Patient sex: F
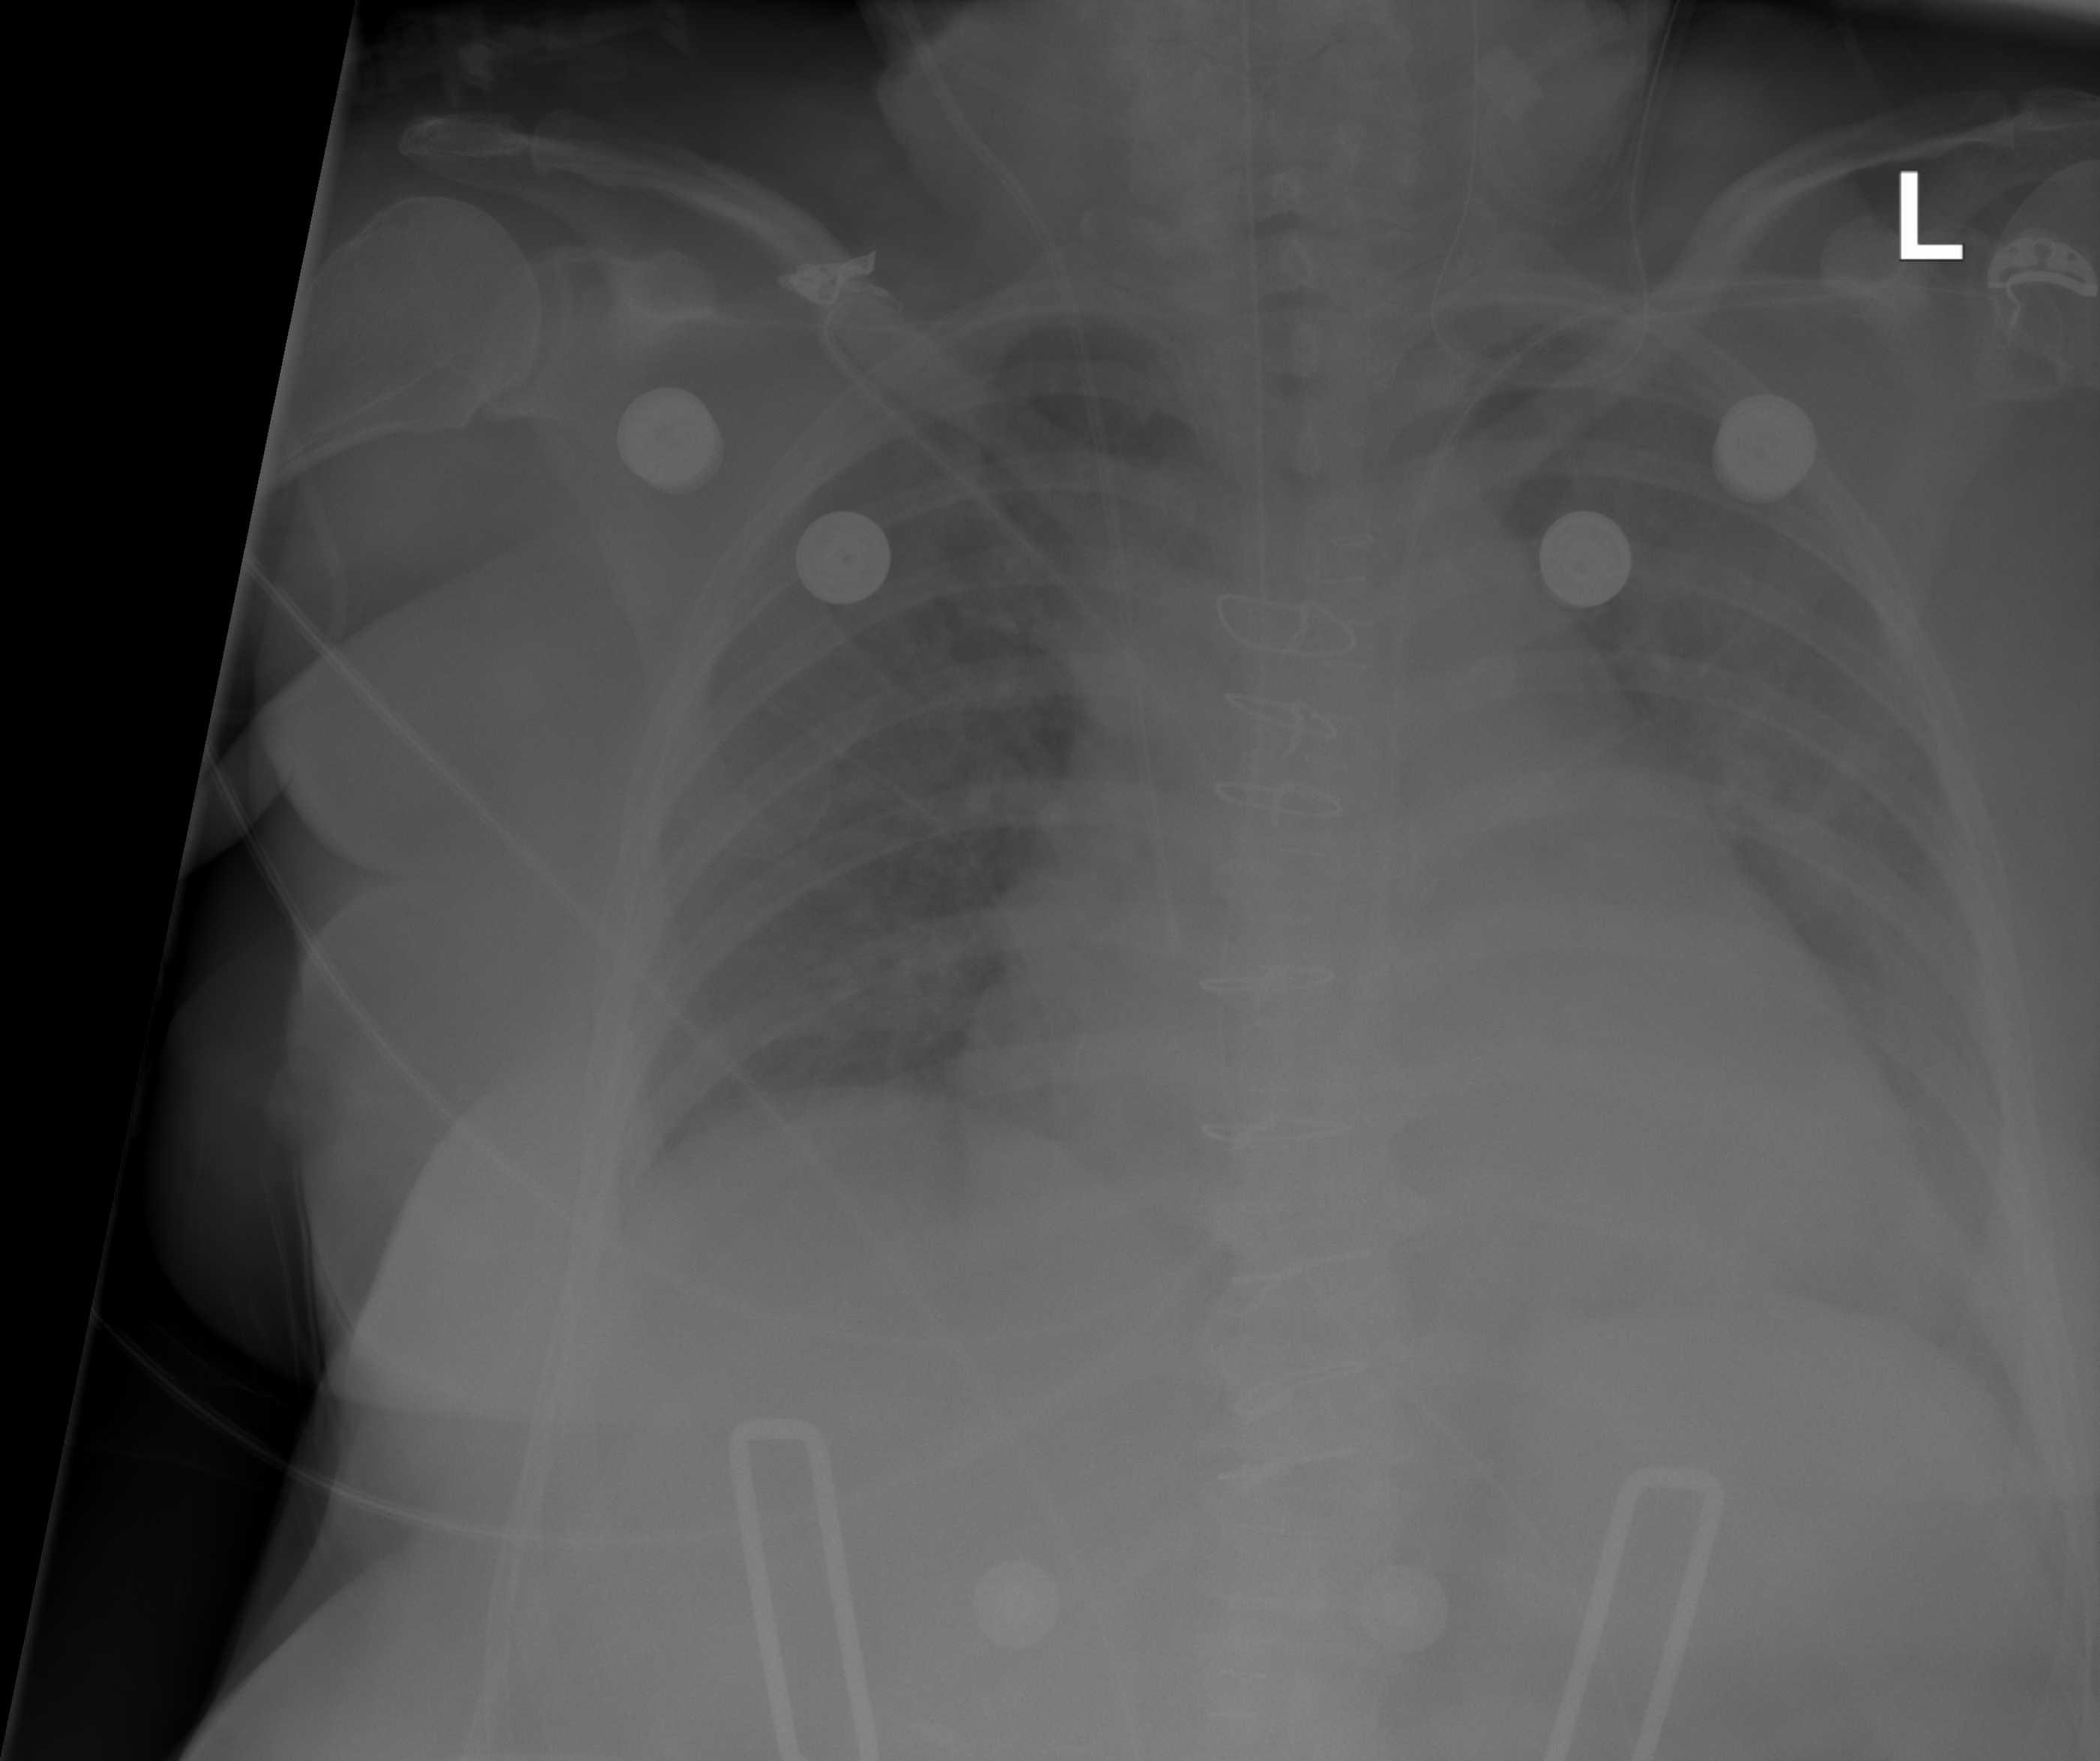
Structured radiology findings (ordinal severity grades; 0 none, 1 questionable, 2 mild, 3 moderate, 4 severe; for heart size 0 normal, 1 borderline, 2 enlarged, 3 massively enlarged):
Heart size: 2
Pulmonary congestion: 0
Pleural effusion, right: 2
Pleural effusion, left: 2
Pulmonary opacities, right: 1
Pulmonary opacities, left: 0
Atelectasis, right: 2
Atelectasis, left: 2